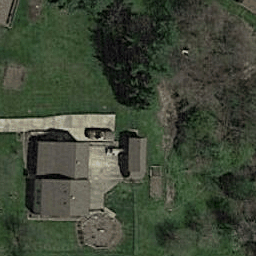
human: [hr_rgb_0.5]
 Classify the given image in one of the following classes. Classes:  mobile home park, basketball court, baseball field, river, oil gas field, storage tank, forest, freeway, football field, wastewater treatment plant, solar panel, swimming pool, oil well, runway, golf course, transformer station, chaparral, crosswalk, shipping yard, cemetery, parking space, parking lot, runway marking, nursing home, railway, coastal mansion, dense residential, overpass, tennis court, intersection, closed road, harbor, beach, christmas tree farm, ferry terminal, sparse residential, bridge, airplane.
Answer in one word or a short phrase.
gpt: sparse residential